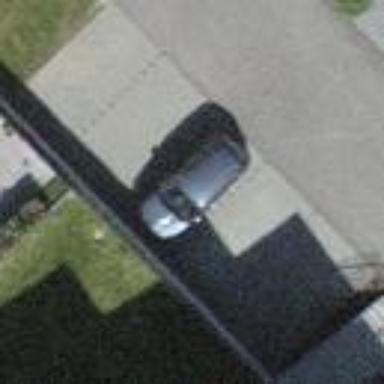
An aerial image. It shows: Parking available on the street side.